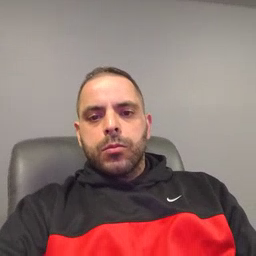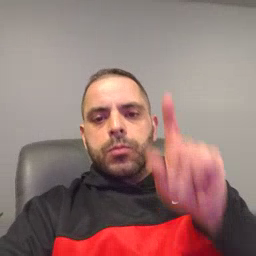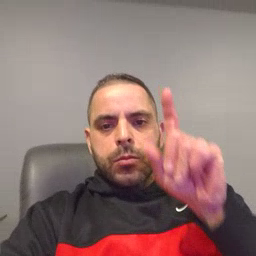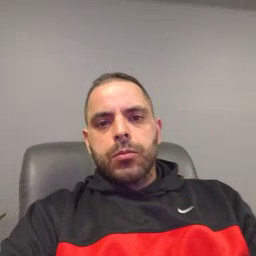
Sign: up